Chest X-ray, AP view. Patient: 28 years old, sex M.
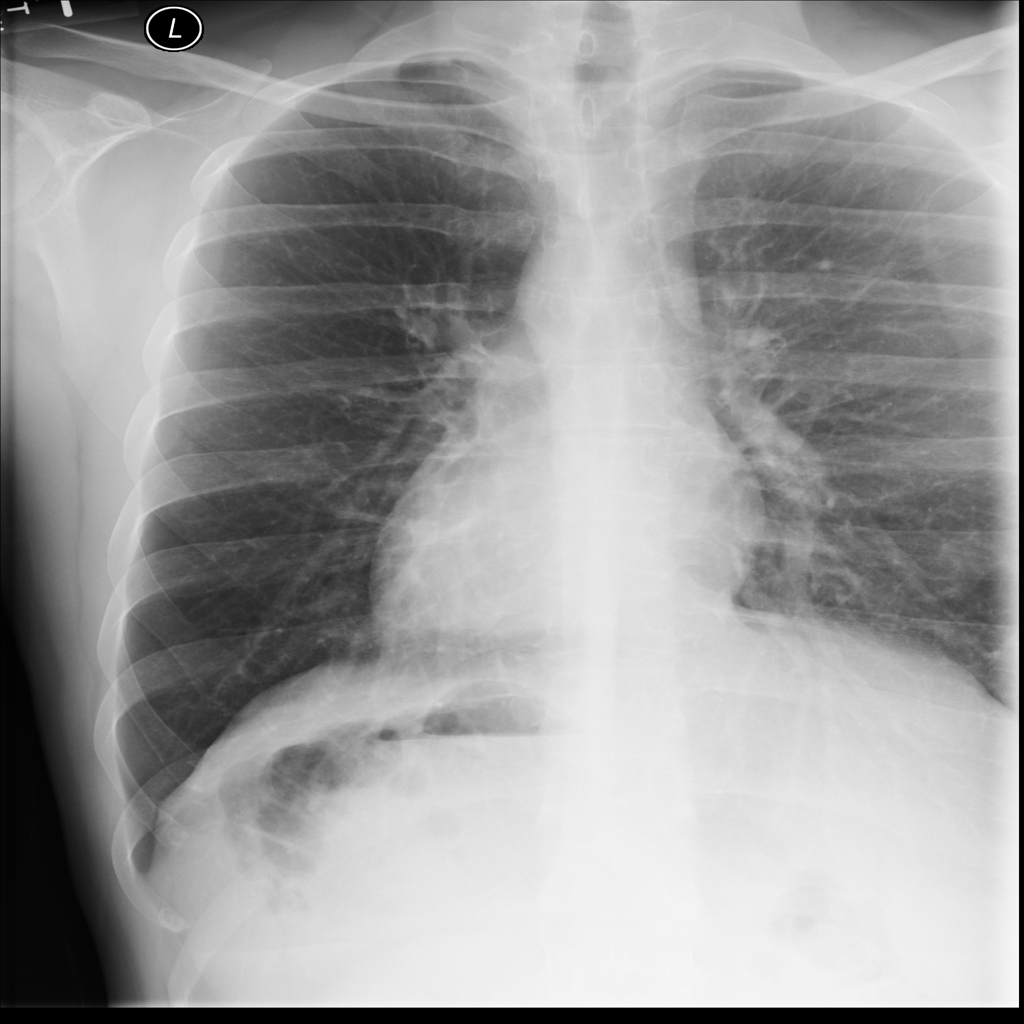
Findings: Infiltration